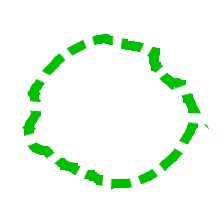
Shape: circle